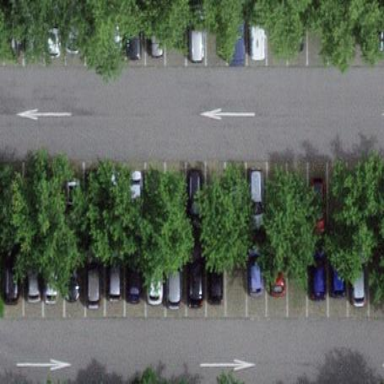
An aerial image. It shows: Paved parking aisle in service road.